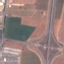
Land use / land cover: Highway